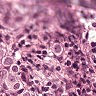
Metastatic tissue present: yes